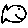
Label: fish